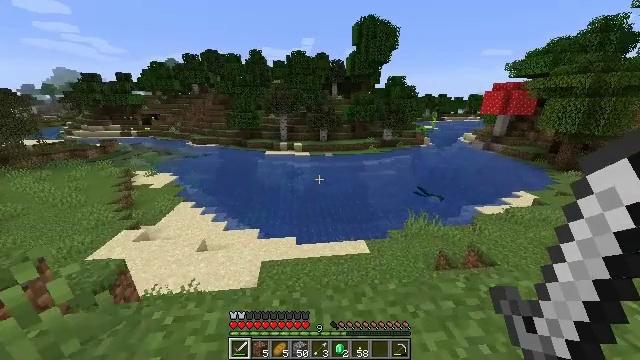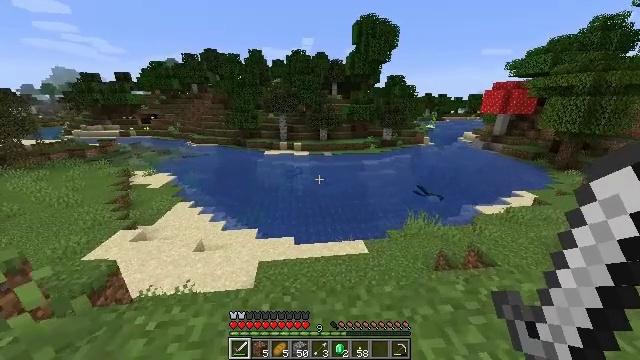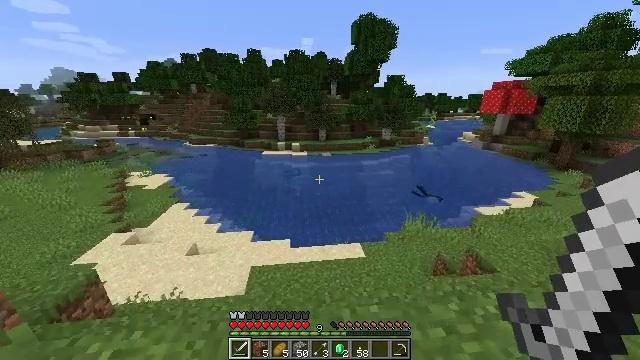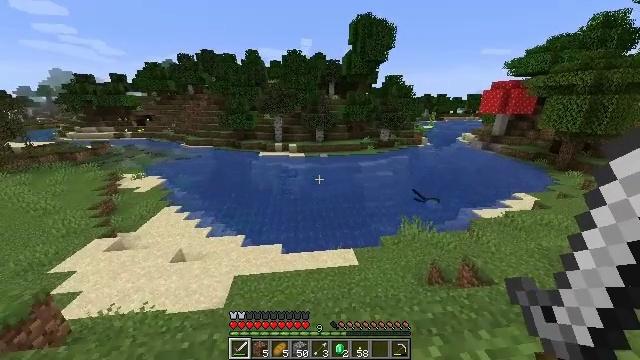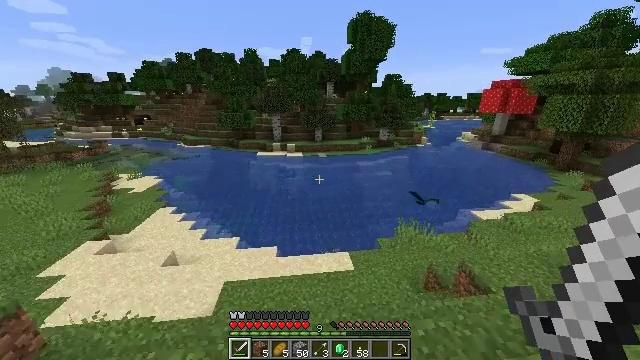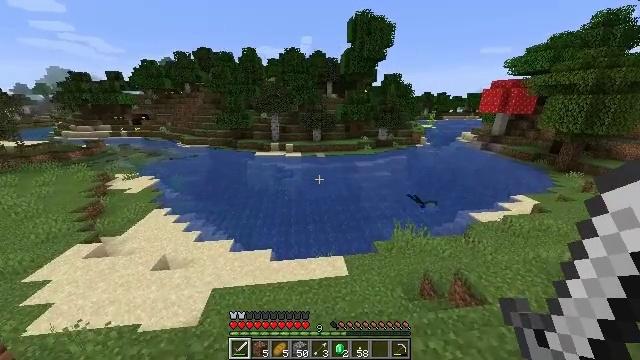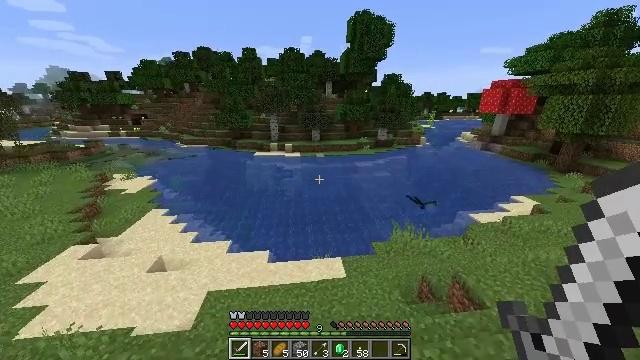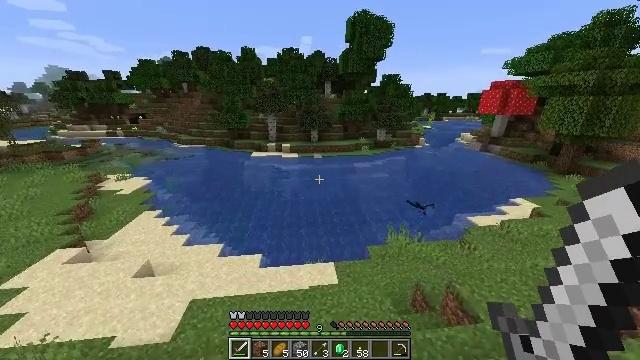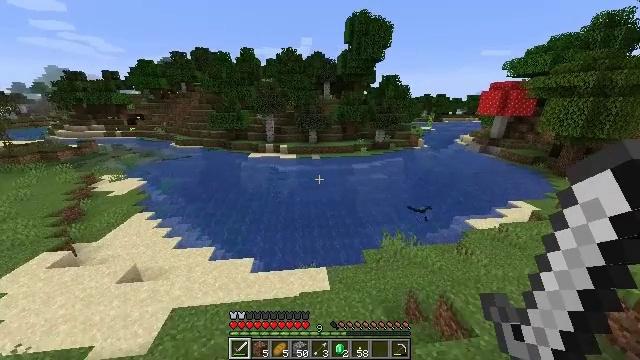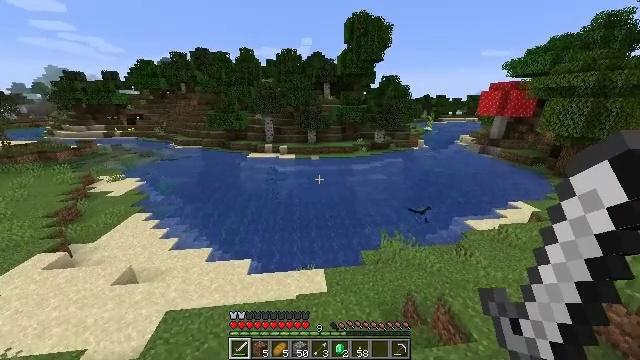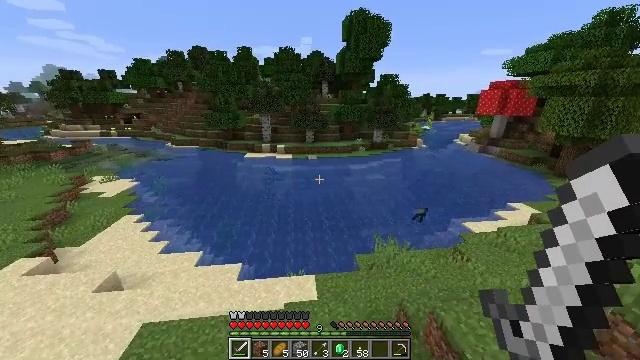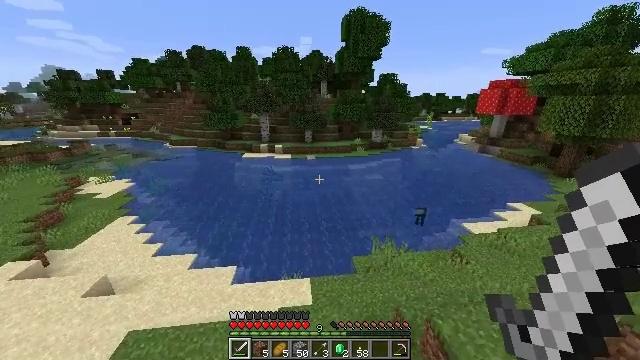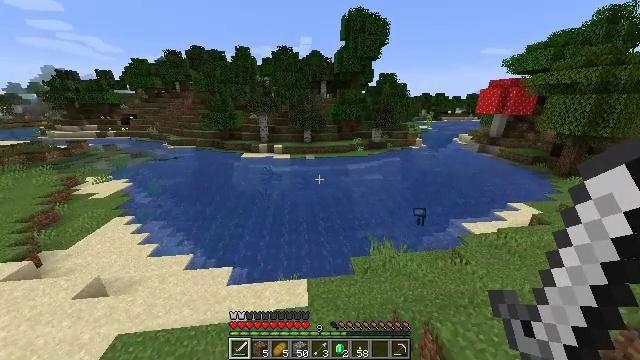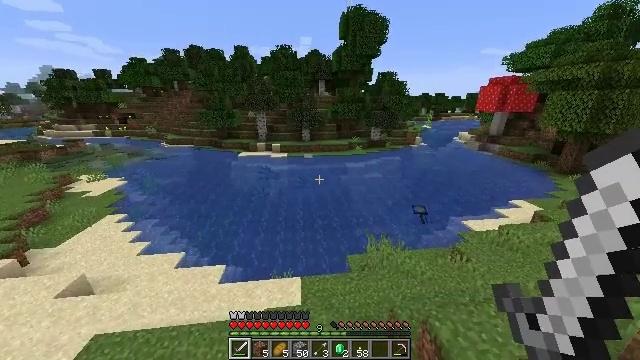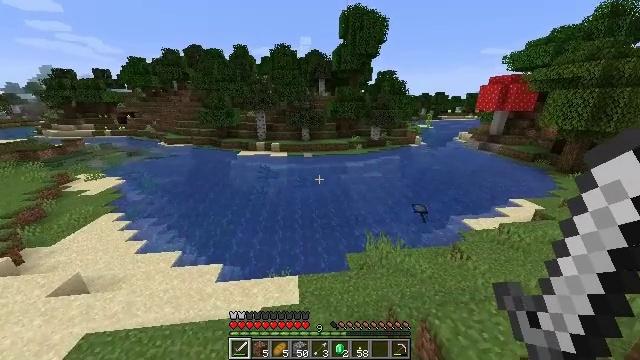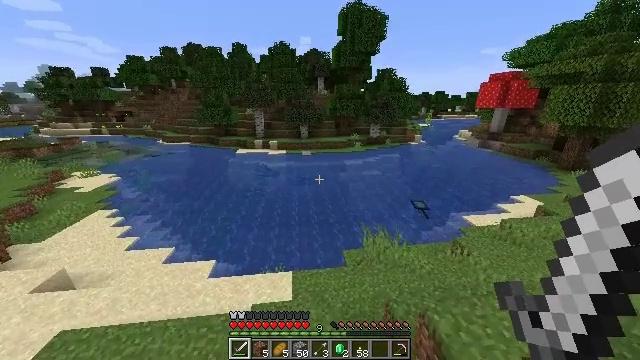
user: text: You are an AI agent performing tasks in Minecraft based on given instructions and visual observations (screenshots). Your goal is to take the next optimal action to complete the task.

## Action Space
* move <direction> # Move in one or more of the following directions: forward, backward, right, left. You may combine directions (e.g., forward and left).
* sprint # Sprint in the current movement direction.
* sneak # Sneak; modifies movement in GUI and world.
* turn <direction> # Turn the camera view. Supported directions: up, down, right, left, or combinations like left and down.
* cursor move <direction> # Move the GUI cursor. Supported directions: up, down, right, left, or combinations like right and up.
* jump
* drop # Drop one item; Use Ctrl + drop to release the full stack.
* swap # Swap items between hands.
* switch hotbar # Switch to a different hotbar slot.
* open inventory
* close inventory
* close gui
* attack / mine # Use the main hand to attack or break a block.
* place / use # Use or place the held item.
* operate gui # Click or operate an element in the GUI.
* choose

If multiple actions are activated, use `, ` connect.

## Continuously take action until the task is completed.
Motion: motion action
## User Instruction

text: Kill the salmon.
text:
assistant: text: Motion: move forward and move right
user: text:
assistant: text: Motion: move forward and move right
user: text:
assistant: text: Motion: move forward and move right
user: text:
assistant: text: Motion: move forward and move right
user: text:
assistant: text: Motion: move forward and move right
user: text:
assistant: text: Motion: move forward and move right
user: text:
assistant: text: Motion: move forward and move right
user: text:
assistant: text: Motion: move forward and move right
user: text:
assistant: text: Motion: move forward and move right
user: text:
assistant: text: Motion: move forward and move right
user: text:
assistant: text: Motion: move forward and move right
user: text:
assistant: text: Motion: move forward and move right
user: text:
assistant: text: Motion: move forward and move right
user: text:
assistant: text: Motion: move forward and move right
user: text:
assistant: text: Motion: move forward and move right
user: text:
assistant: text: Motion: move forward and move right
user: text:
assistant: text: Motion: move forward and move right
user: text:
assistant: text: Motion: move forward and move right
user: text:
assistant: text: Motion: move forward and move right
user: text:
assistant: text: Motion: move forward and move right
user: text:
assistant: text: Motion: move forward and move right
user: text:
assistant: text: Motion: move forward and move right
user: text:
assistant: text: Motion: move forward and move right
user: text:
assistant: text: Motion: move forward and move right
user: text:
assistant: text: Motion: move forward and move right
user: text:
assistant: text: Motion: move forward and move right
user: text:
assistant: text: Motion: move forward and move right
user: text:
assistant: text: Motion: move forward and move right
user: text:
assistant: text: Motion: move forward and move right
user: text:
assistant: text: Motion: move forward and move right